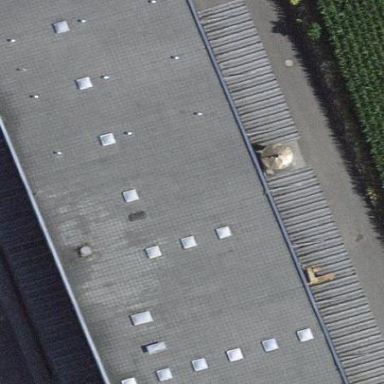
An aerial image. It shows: Industrial building.